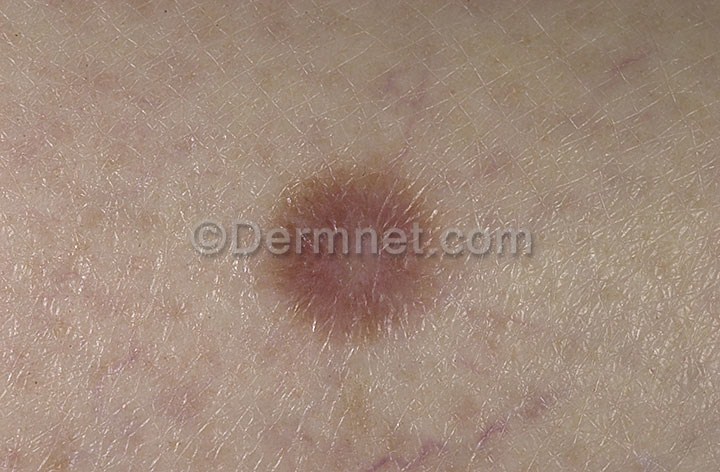
Disease: Seborrheic Keratoses and other Benign Tumors